Question: What is the value of the measurement in the image?
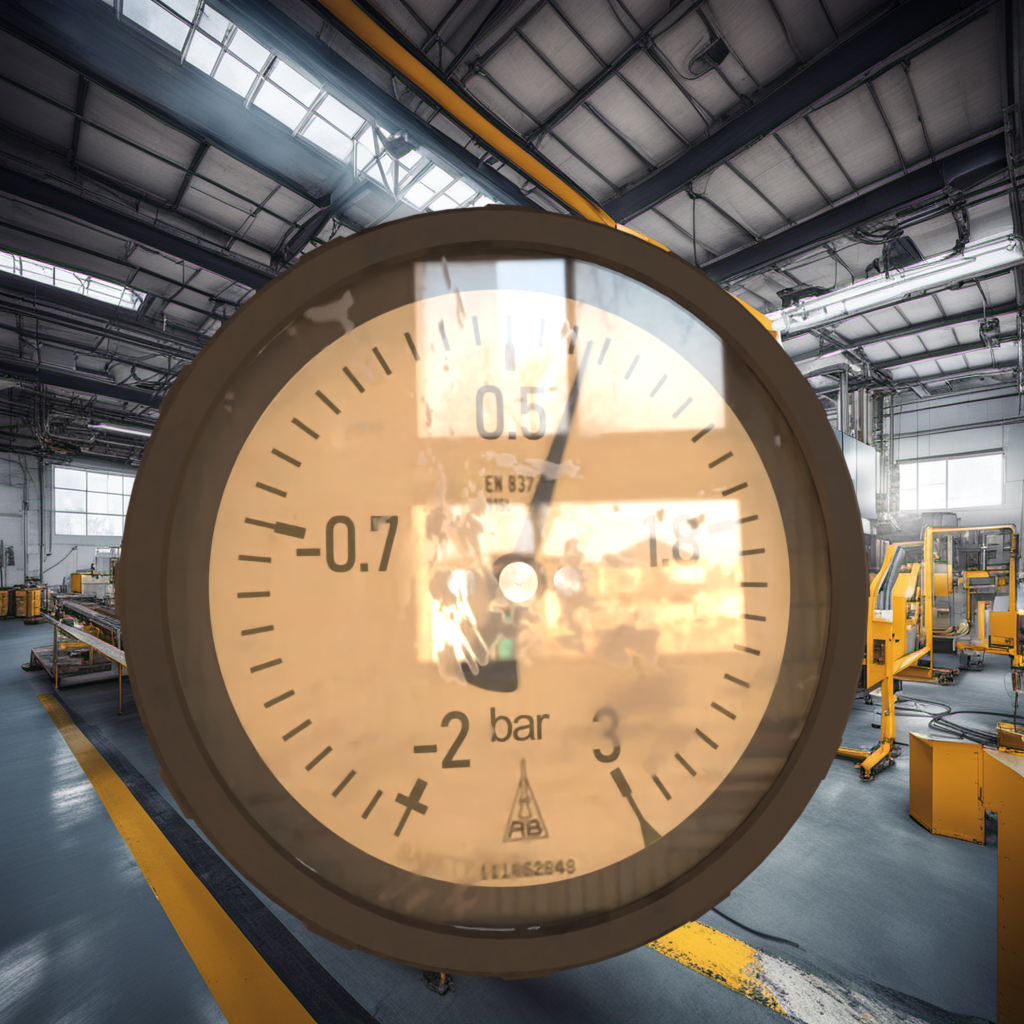
Answer: The result is 0.82
Question: What is the value range of this measurement?
Answer: The range is from -2 to 3
Question: What is the minimum and maximum value of the measurement shown in the image?
Answer: The minimum value is -2 and the maximum value is 3